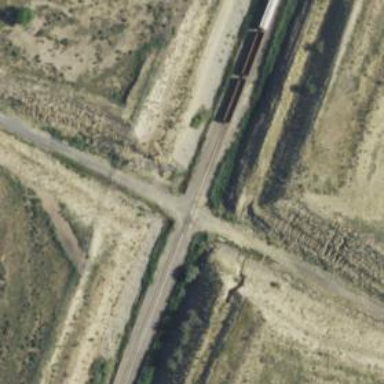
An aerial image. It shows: Railway track.